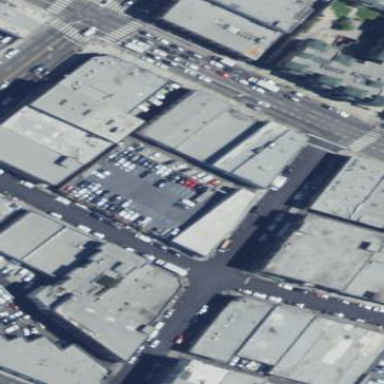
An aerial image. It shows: Retail building with parking lot.